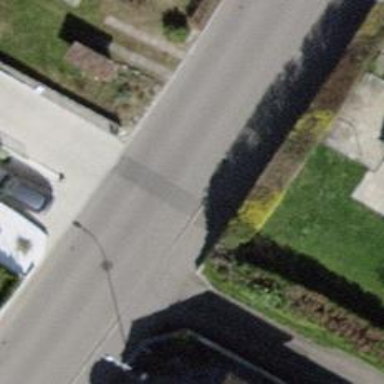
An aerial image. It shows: Smooth asphalt road in residential area.